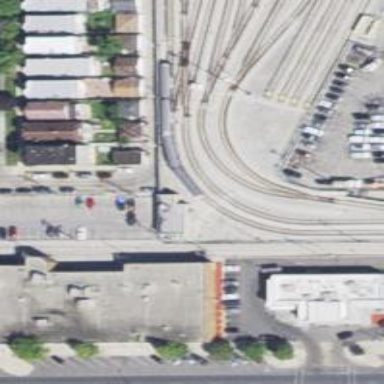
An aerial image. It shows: Electrified rail in service yard.